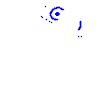
Particle: kaon